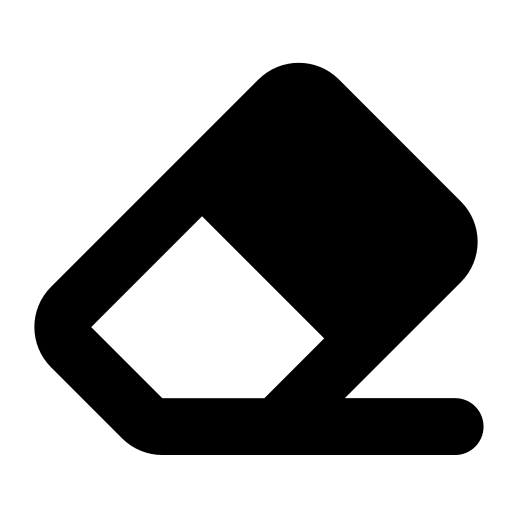
Tags: icon, FontAwesome, fa-icon, solid, eraser